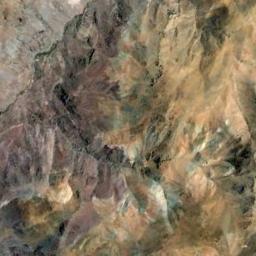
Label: mountain